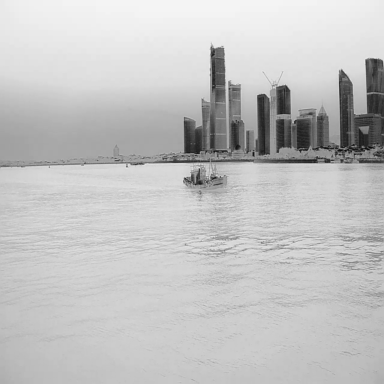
There are two objects shown in the infrared image, including a container_ship, and a bulk_carrier.